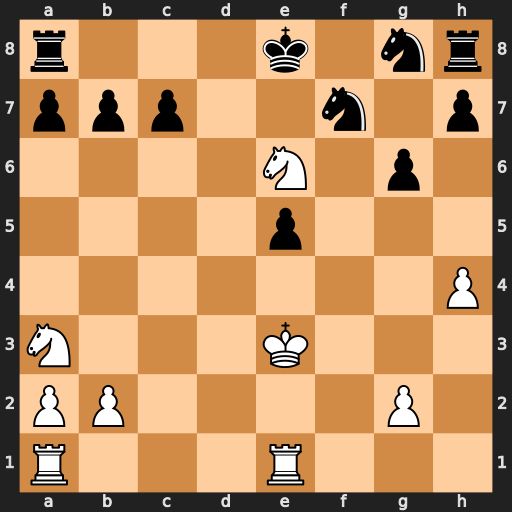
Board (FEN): r3k1nr/ppp2n1p/4N1p1/4p3/7P/N3K3/PP4P1/R3R3
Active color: w
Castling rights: kq
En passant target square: -
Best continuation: Nxc7+ Ke7 Nxa8